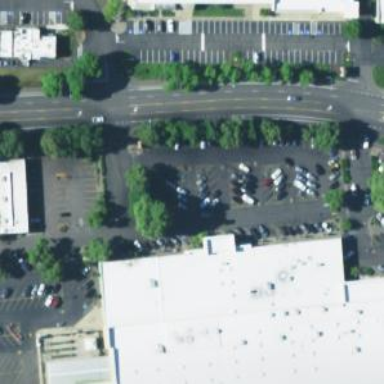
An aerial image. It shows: Parking space is available.